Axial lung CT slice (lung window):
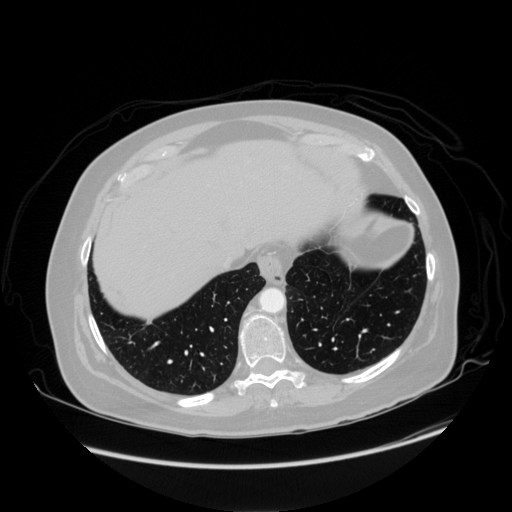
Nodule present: no